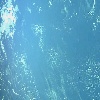
Label: water